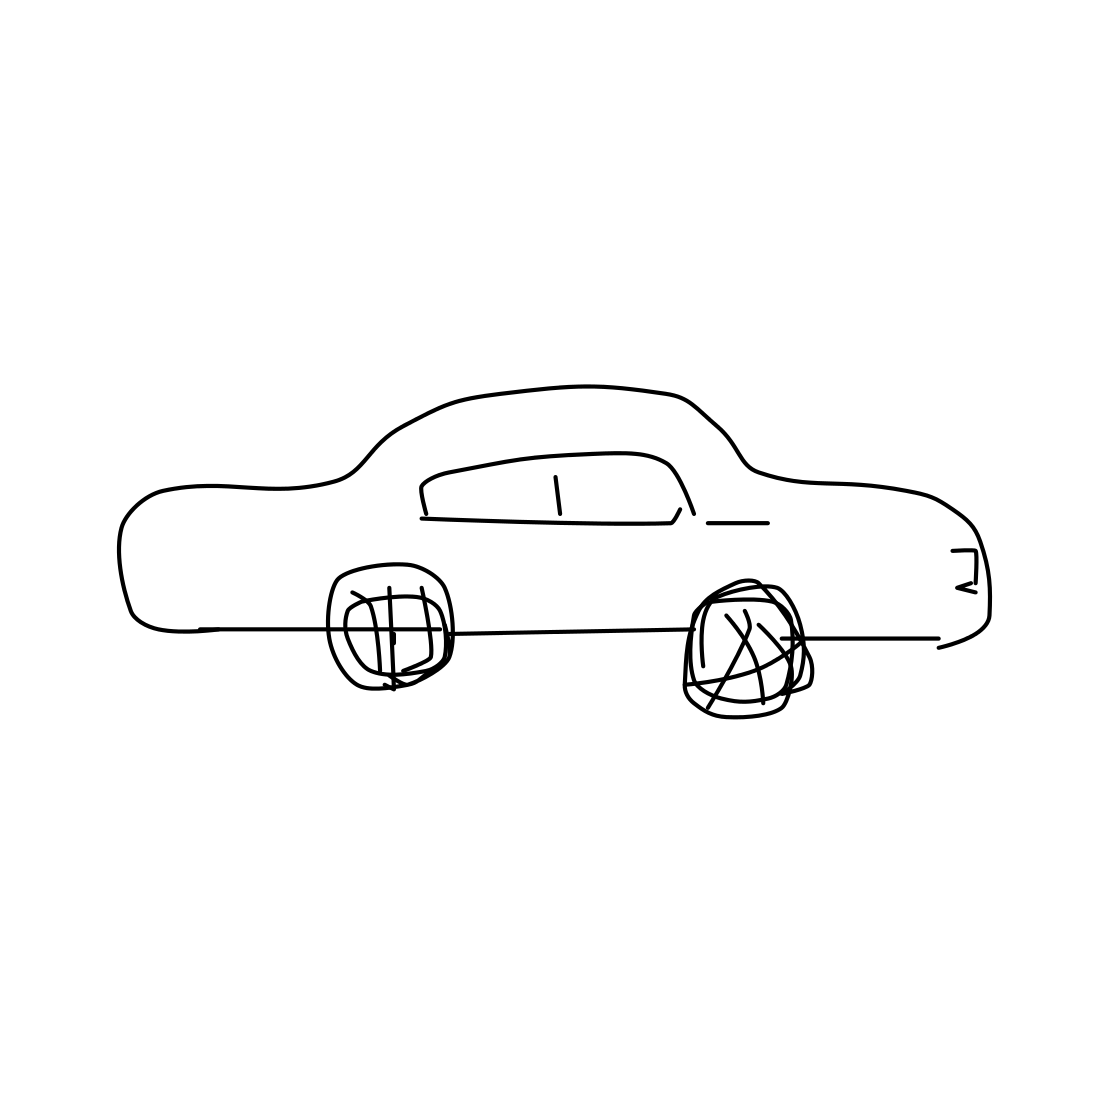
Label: car (sedan)